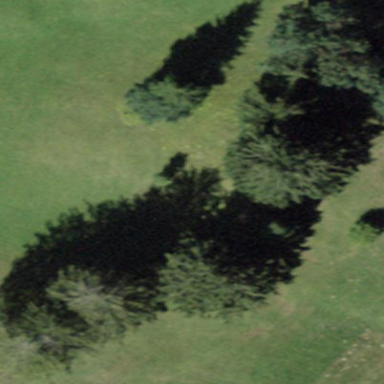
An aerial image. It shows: Forest area.